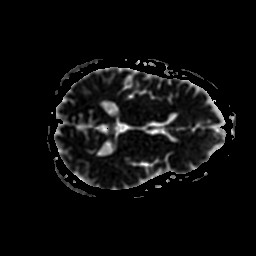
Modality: ADC
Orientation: axial
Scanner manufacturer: ge
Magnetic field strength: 1.5 T
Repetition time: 7.5 s
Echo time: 0.0964 s